Field crop: maize
Growth stage: 2
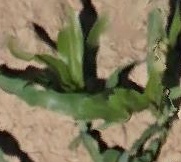
Species: maize